Question: i have a docker compose that contains 3 containers " node-red , influxdb , a html with JavaScript webpage with nginx:alpine image "
in the html and JavaScript webpage i have a list of images and i change the image according to the data that come from node red via websockets

and i receive my data with this JavaScript function
'''
function startConnect() {
document.getElementById('dt').click();
socket = new WebSocket("ws://mywebsite.com:1880/ws/test");
socket.onmessage = function(e) {onMessageArrived(e.data)}
console.log("connected");
socket.onopen = function() {socket.send("1")};
}
// Called when a message arrives
function onMessageArrived(message) {
console.log("onMessageArrived: " + message);
var obj = JSON.parse(message);
document.getElementById("image1").src = "myimage/" + obj.L + "_DL.png";
document.getElementById("image2").src = "myimage/" + obj.M + obj.F + obj.S + "_" + obj.Z48_70 + "_M.png";
document.getElementById("image3").src = "myimage"+ obj.V + obj.V + "_X";
}
'''
every thing worked fine until i have decided to use docker for "node-red and influx and the html webpage" and use nginxwithout docker with letsencrypt certifacts to handle the reverse proxy of my 3 containers.
The problem that i am facing is that i cannot receive data with websockets even though i change the 'socket = new WebSocket("ws://mywebsite.com:1880/ws/test")' to 'socket = new WebSocket("ws://mywebsite.com:6100/ws/test")' the port 6100 used by my webpage contain with this i am having an https error and with 'socket = new WebSocket("ws://192.170.0.6:6100/ws/test")' the IP address of my webpage container and also with 'new WebSocket("ws://mywebsite/webpage/ws/test")' this is handeled by nginx to route it the IP and the port used by my webpage container
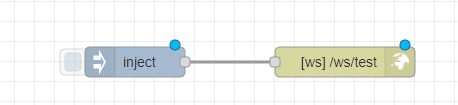
Answer: If you are connecting to a WebSocket address that is being boot strapped via HTTPS then you need to use the 'wss:' scheme rather than 'ws:'
So if you have enabled https on port 6100 then you need to use 'wss://mywebsite.com:6100/ws/test'
(also if you are using nginx as a reverse proxy is there any reason not to use the default ports of 80 and 443 for http/https respectively?)
EDIT:
If your proxy is presenting the default ports of 80/443 for http/https respectively then you should be using something like the following:
'''
function startConnect() {
document.getElementById('dt').click();
if (location.scheme === 'http:' ) {
socket = new WebSocket("ws://mywebsite.com/ws/test");
} else {
socket = new WebSocket("wss://mywebsite.com/ws/test");
}
socket.onmessage = function(e) {onMessageArrived(e.data)}
console.log("connected");
socket.onopen = function() {socket.send("1")};
}
'''
This will pick 'ws://' or 'wss://' depending on how the page is loaded (http vs https)